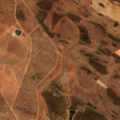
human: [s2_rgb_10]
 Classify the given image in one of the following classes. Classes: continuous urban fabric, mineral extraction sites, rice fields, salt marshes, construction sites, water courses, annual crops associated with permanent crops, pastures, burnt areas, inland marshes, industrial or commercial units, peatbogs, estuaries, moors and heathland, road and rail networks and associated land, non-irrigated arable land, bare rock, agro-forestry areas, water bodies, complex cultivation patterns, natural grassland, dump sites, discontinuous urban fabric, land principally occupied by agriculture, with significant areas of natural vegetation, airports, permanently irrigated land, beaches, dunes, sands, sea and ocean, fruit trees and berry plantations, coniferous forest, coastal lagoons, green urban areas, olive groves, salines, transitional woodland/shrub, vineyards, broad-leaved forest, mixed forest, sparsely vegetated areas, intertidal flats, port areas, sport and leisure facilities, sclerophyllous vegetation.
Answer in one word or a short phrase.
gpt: non-irrigated arable land, land principally occupied by agriculture, with significant areas of natural vegetation, coniferous forest, transitional woodland/shrub